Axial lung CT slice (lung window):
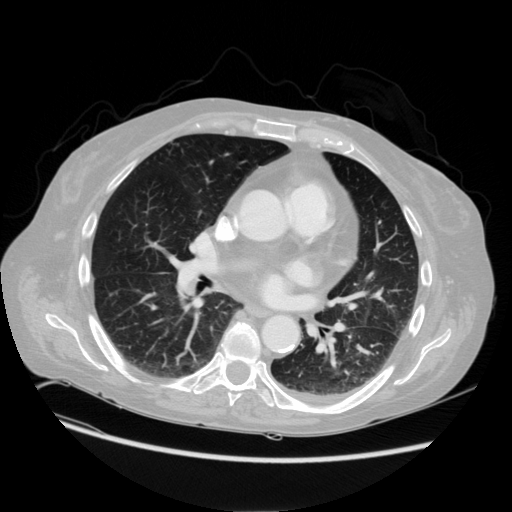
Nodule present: no